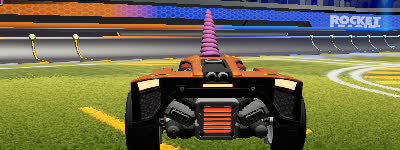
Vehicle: breakout